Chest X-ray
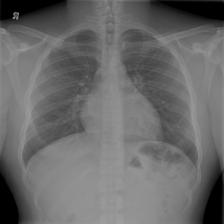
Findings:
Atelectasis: negative
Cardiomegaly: negative
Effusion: negative
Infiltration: negative
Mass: negative
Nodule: negative
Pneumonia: negative
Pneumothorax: negative
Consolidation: negative
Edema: negative
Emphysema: negative
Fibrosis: negative
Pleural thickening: negative
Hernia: negative